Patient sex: M
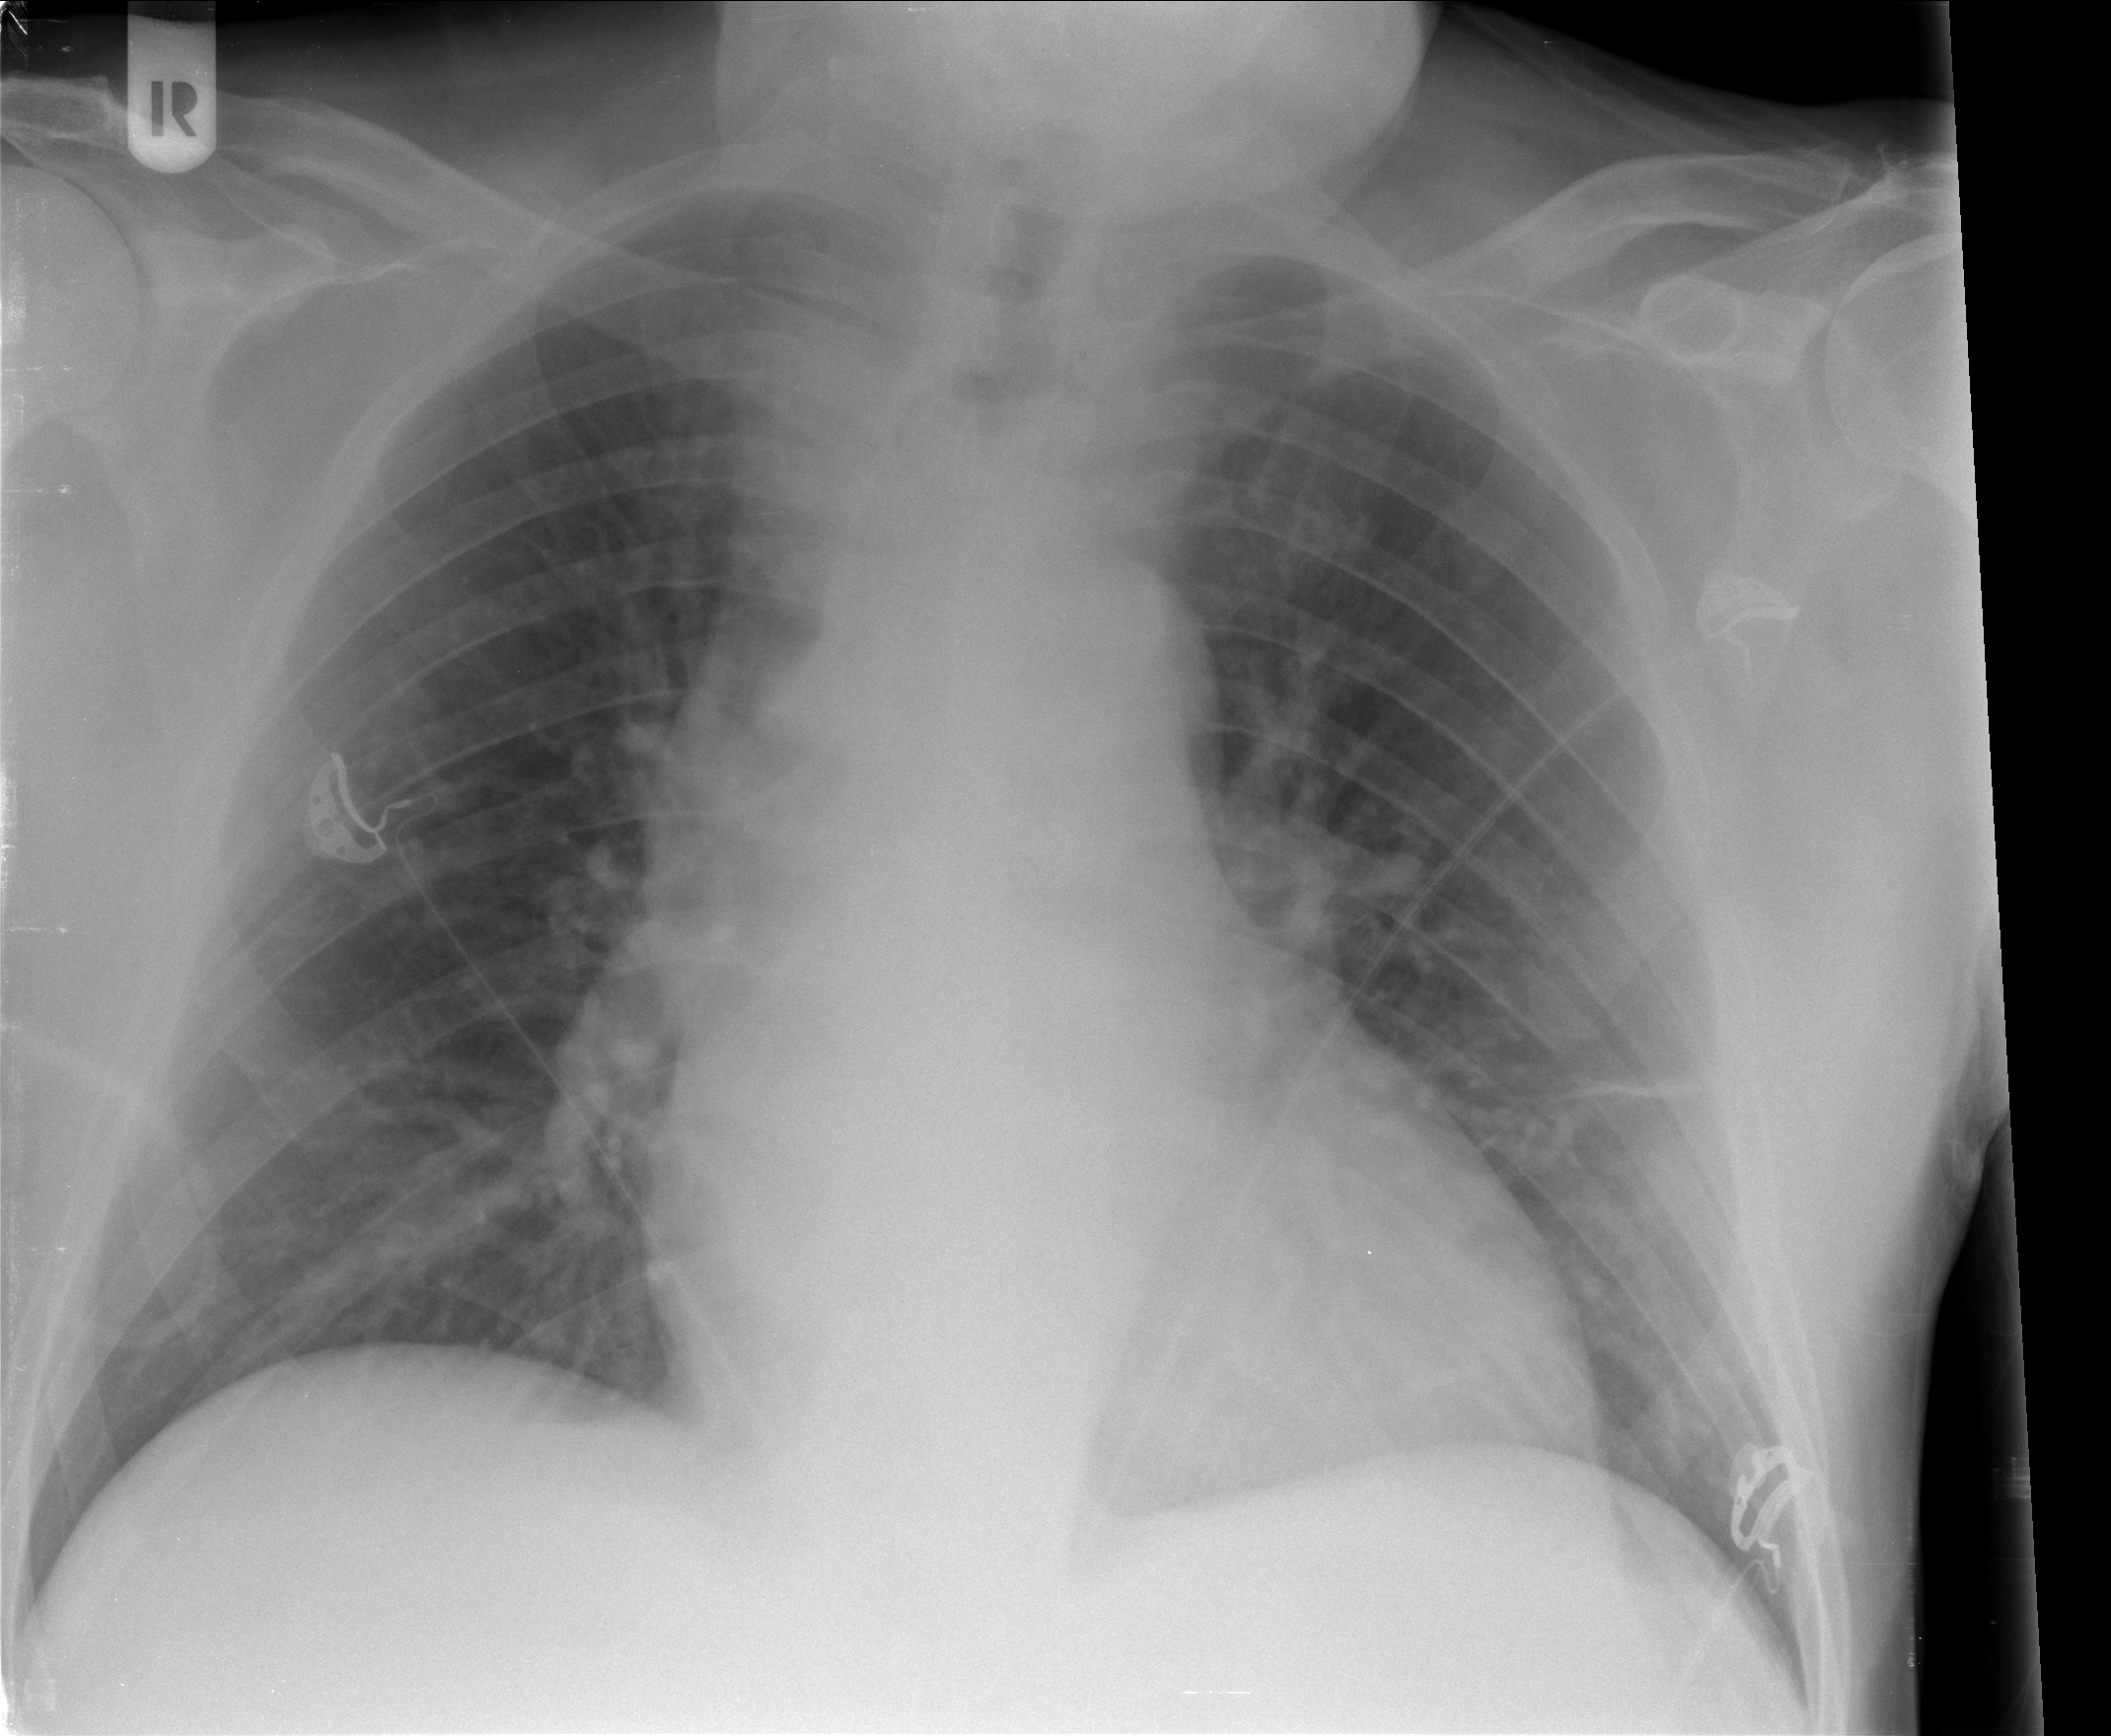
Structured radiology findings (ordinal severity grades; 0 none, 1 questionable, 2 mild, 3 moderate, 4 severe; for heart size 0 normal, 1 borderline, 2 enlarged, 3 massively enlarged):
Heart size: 2
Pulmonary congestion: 0
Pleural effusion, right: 0
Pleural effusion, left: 0
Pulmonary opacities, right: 0
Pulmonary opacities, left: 0
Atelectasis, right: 0
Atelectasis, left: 1